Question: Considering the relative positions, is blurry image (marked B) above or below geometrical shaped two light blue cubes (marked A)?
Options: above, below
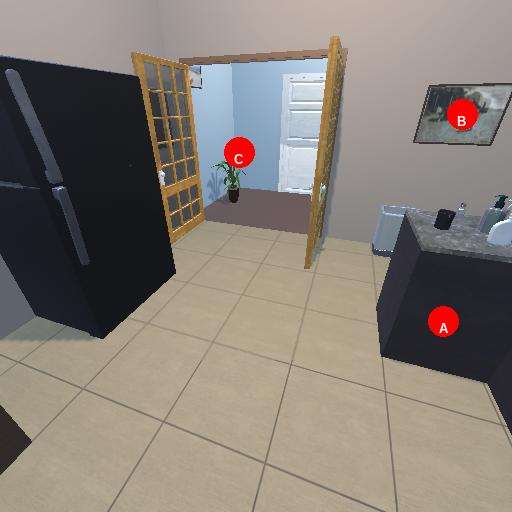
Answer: above